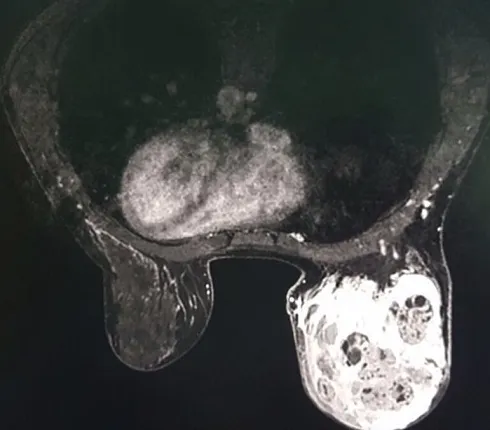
Right breast's mass with solid and hyper vascularized components.
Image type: radiology (mri)